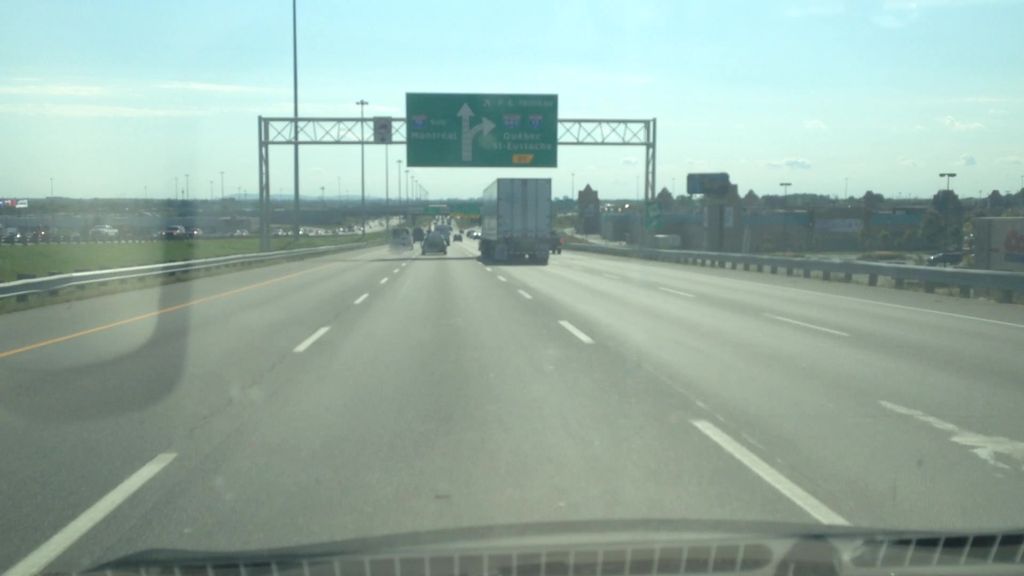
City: montreal